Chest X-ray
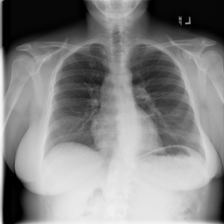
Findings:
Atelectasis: negative
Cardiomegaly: negative
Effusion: negative
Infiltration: negative
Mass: negative
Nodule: negative
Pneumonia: negative
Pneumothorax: negative
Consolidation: negative
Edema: negative
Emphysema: negative
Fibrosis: negative
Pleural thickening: negative
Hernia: negative